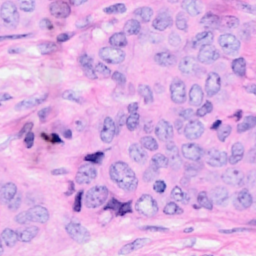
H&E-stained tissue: Breast